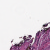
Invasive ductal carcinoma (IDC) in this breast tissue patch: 0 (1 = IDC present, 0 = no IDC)